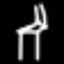
Label: chair